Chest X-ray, PA view. Patient: 50 years old, sex F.
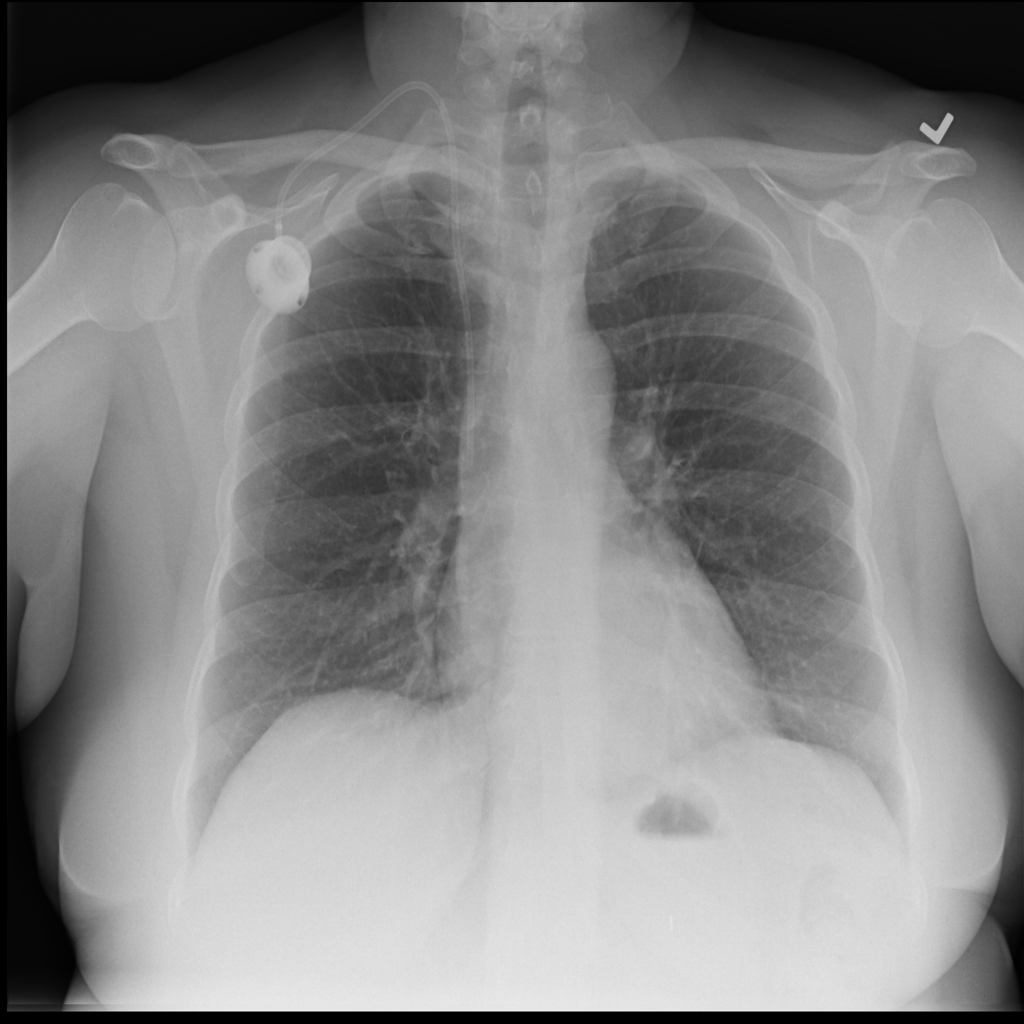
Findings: No Finding